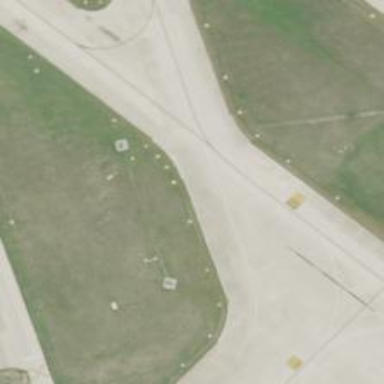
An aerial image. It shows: Image of taxiway at airport.